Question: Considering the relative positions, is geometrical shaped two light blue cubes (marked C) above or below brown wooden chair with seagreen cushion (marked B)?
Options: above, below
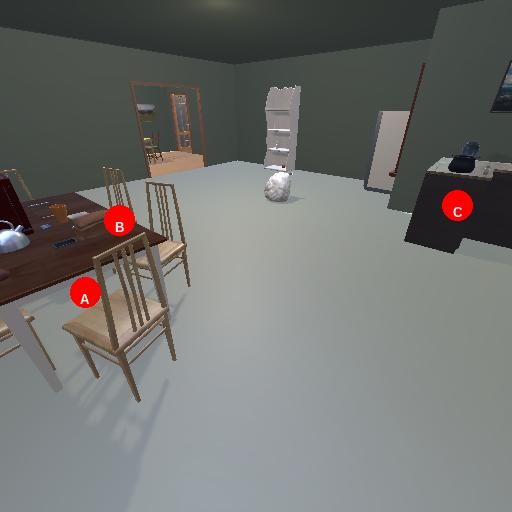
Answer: above